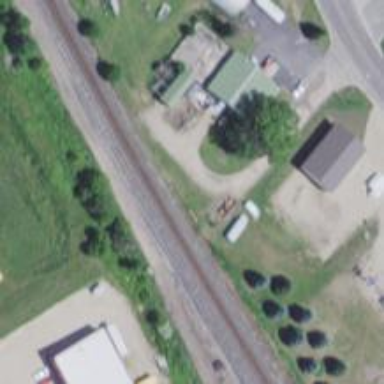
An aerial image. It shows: Railway siding with rails.